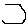
Label: hexagon